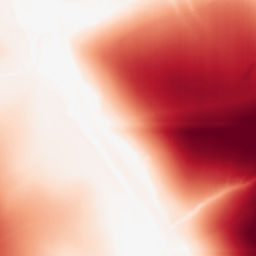
Category: morphological
Decomposition family: rolling_ball
Decomposition parameters: radius: 200
Upsampling method: linear_exact
Upsampling parameters: scale: 2
Upsampling scale: 2